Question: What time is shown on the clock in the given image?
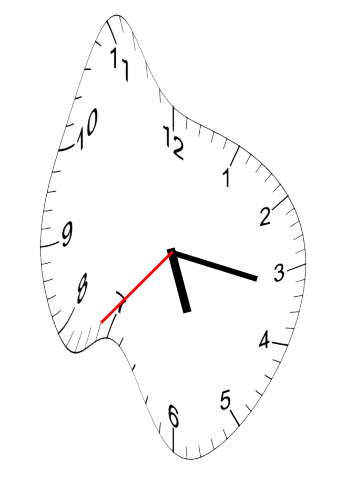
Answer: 05:16:37